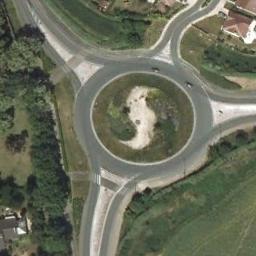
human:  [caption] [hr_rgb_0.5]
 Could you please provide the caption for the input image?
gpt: There are some trees beside the roundabout .

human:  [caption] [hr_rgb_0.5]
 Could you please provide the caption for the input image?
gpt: The roundabout is on the grass next to trees .

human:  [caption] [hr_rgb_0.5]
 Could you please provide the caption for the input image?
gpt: There are several moving vehicles on the road at the roundabout, There are several buildings and some trees and some lawns around the roundabout .

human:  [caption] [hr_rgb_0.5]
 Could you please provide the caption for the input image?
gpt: The roundabout with four exits and entrances is in the lawn with some trees .

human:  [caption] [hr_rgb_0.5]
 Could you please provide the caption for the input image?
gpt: There are some green trees and green meadows beside the roundabout .